Interaction volume radius: 5 \u00c5
Interaction volume height: 15 \u00c5
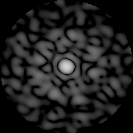
Disorder parameter: 0.8493